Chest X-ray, PA view. Patient: 42 years old, sex F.
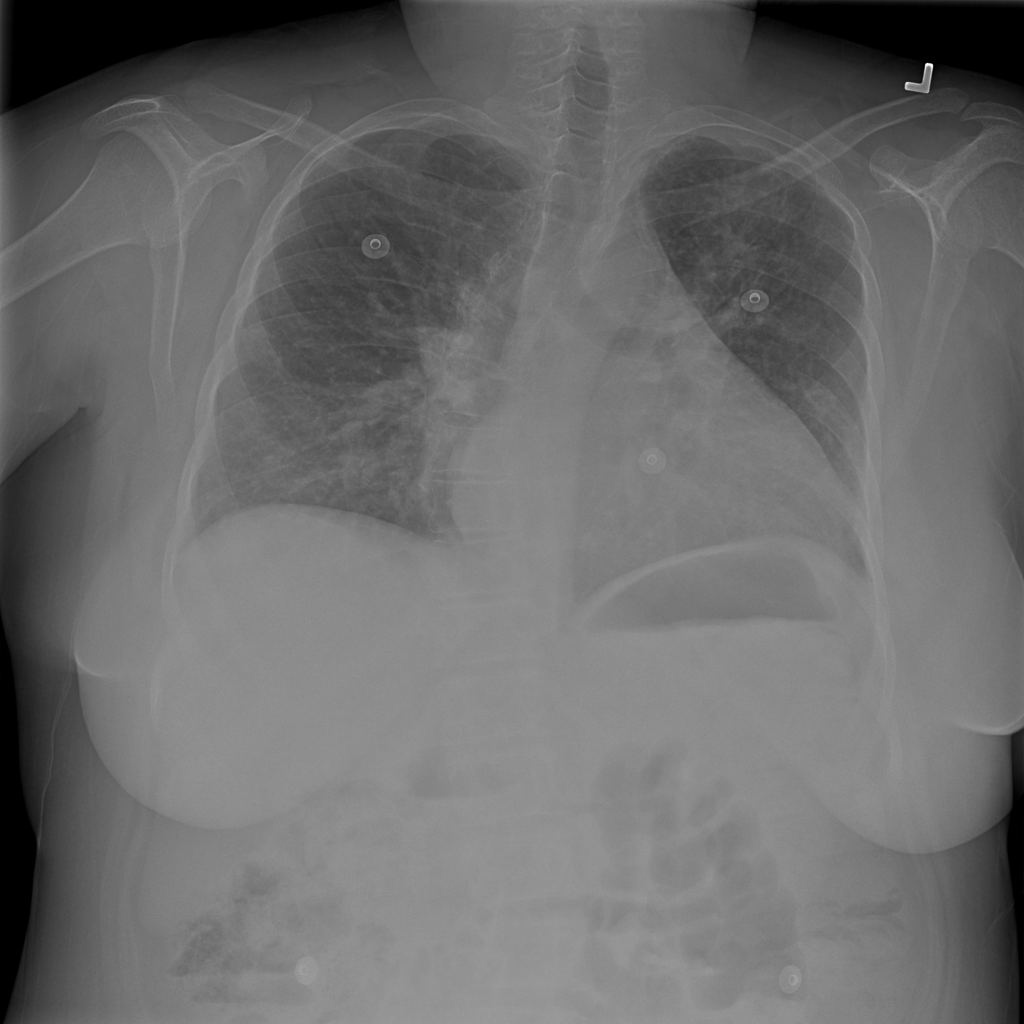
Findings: No Finding